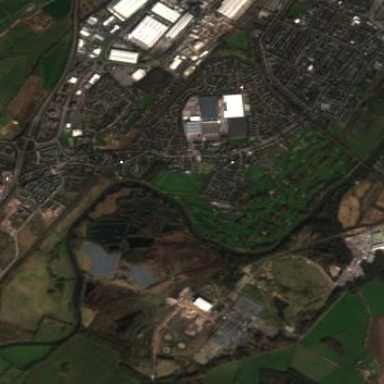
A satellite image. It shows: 27-hole golf course nestled within leisure land.